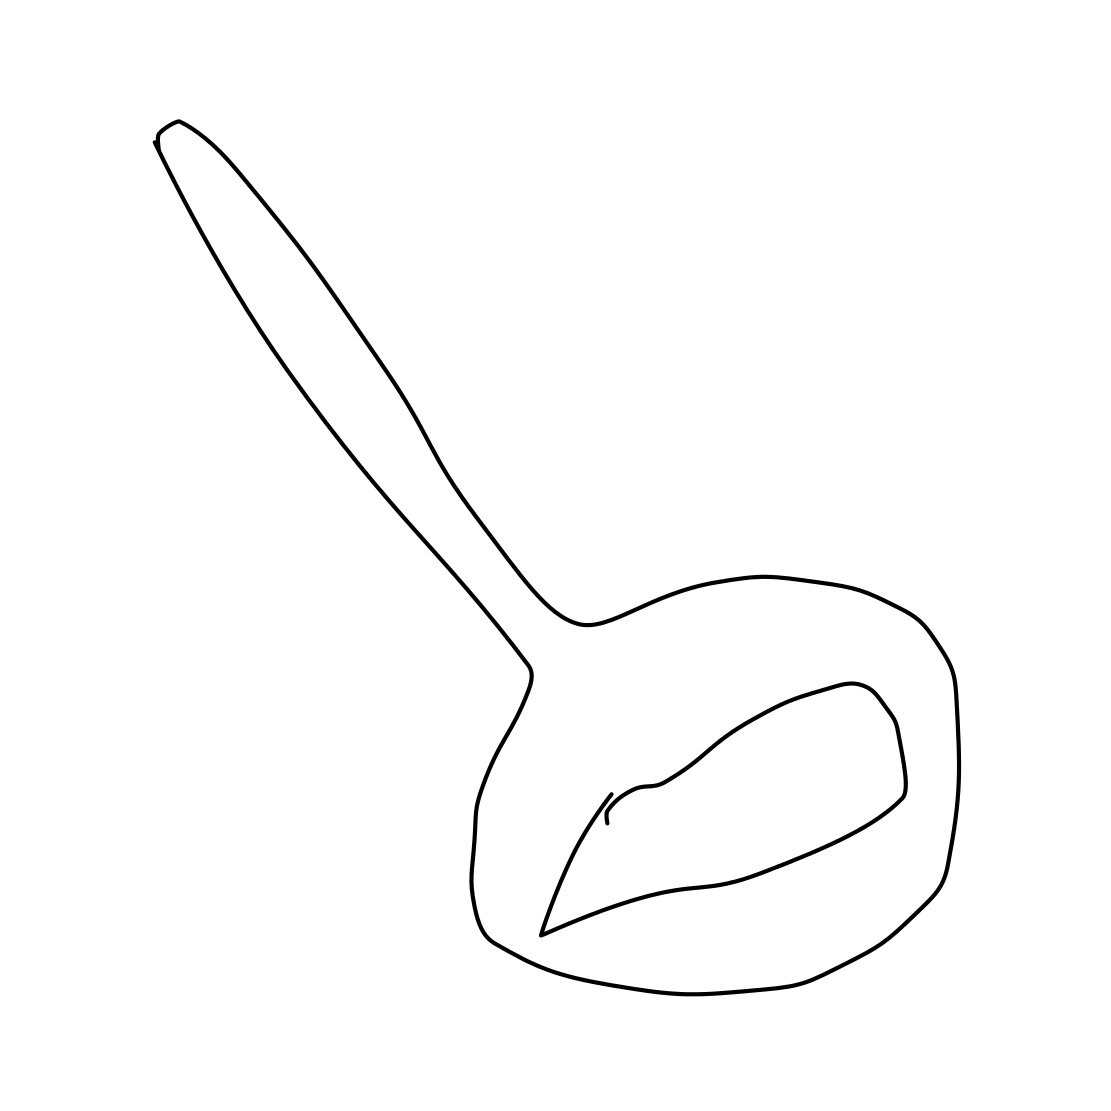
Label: bottle opener